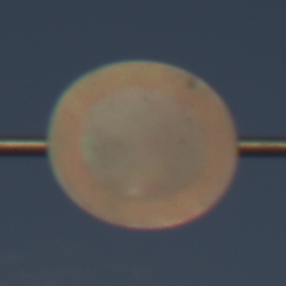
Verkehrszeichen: VerbotFahrzeugeAllerArt
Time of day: SunriseSunset
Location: Outdoor (Nature)
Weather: PartlyCloudy
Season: NotSpecified
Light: Natural